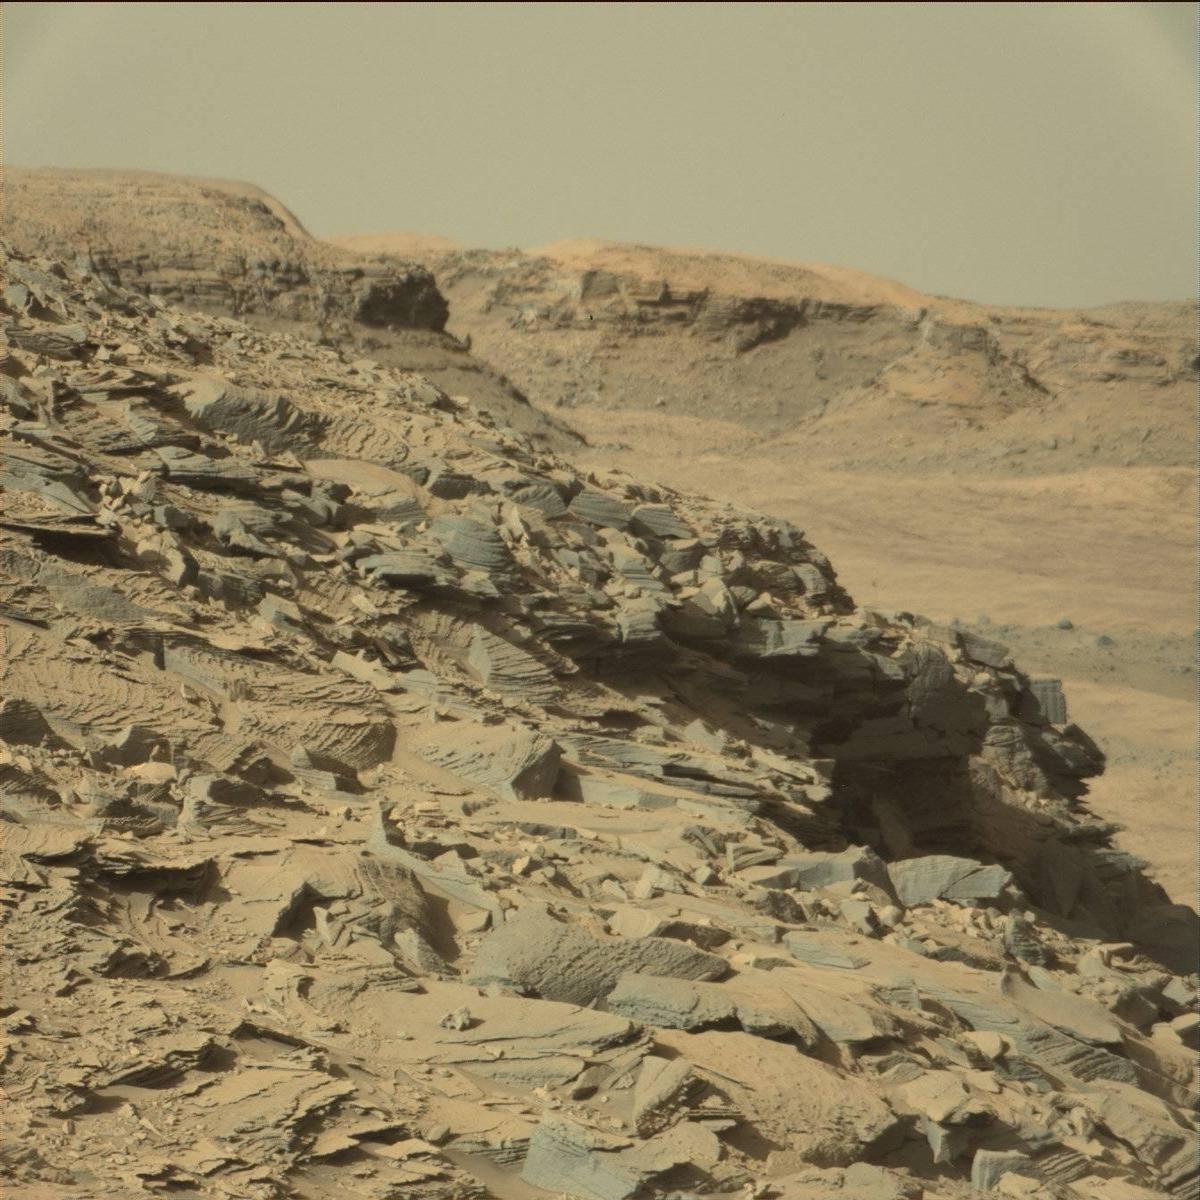
Terrain classes present: Bedrock, Sand / Soil, Sky